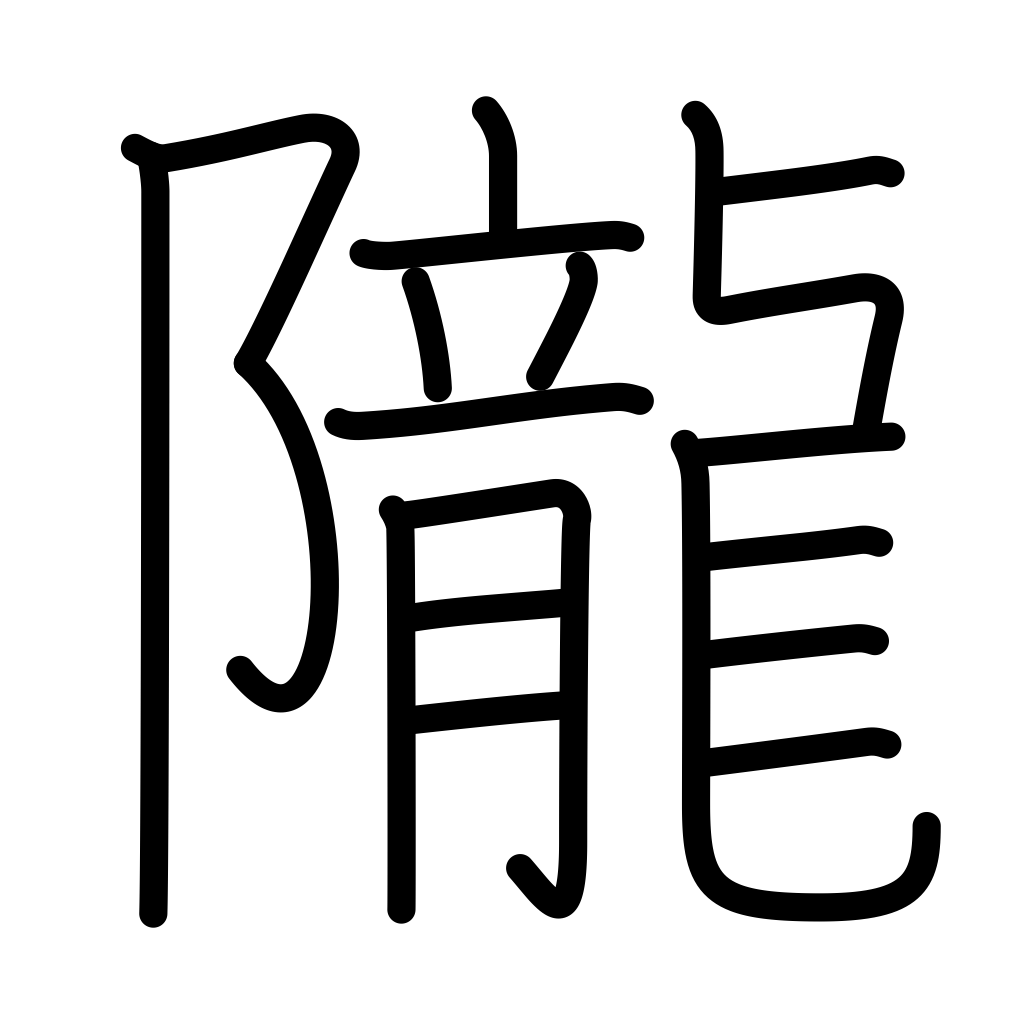
Meaning: hill, mound